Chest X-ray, PA view. Patient: 58 years old, sex M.
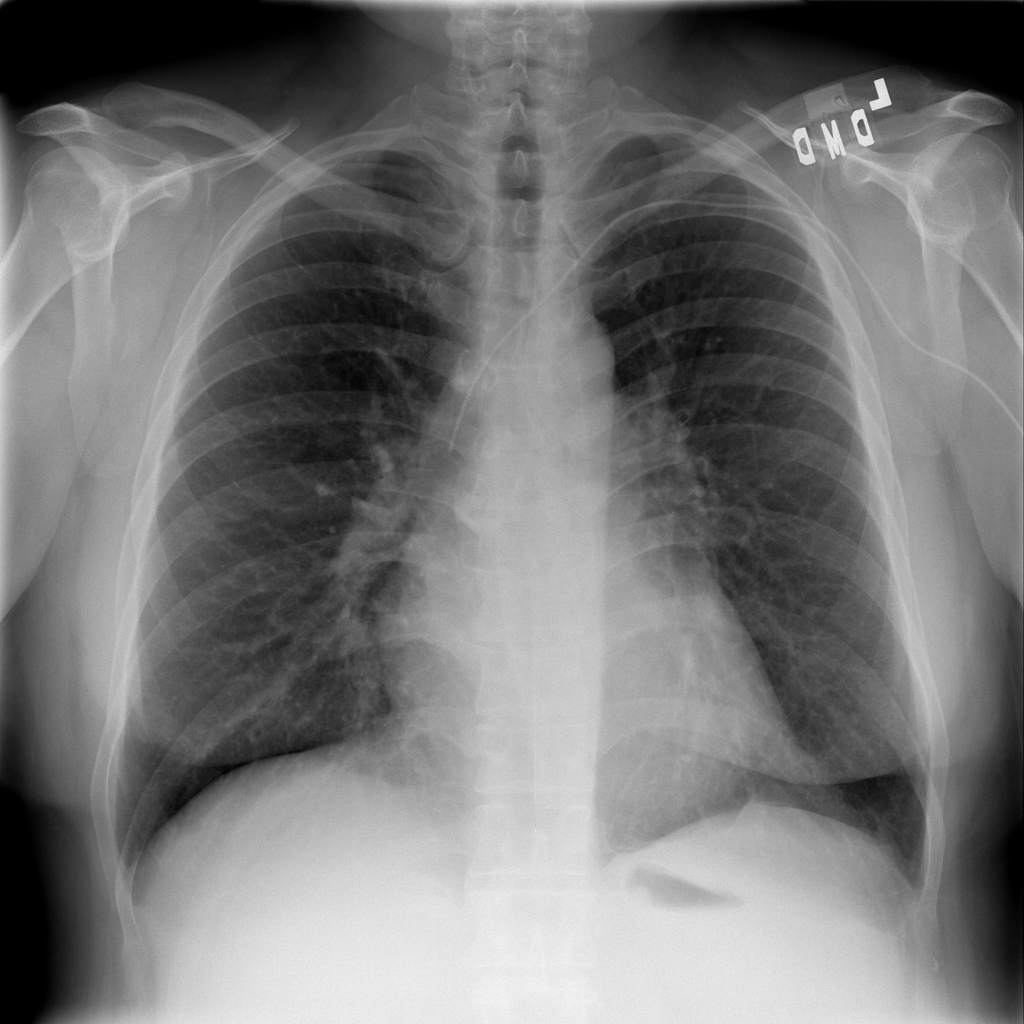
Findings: Cardiomegaly